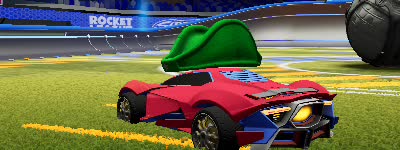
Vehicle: werewolf